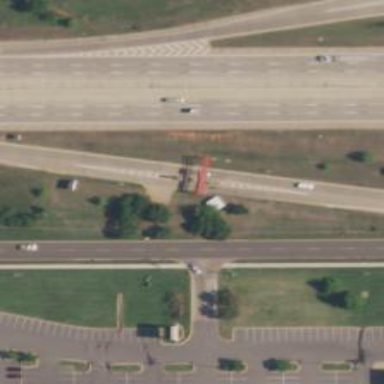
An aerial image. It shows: Toll gantry on the road.